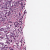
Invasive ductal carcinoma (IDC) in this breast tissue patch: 1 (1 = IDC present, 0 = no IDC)